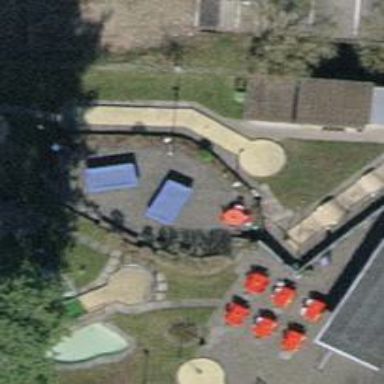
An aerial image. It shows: Pitch for leisure activities.